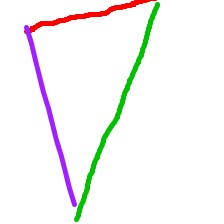
Shape: triangle